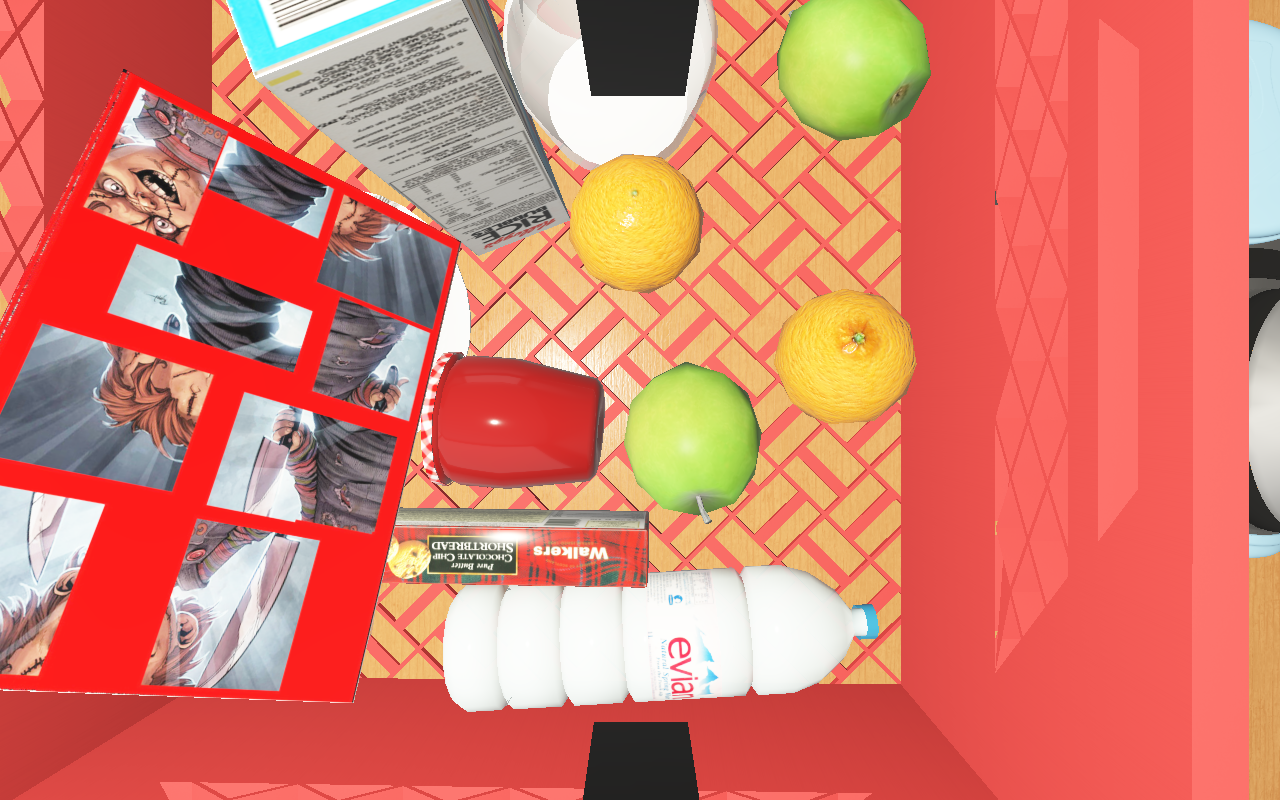
Objects in the scene:
carafe
water bottle
apple
orange
glass
wineglass
jam jar
cereal box